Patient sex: M
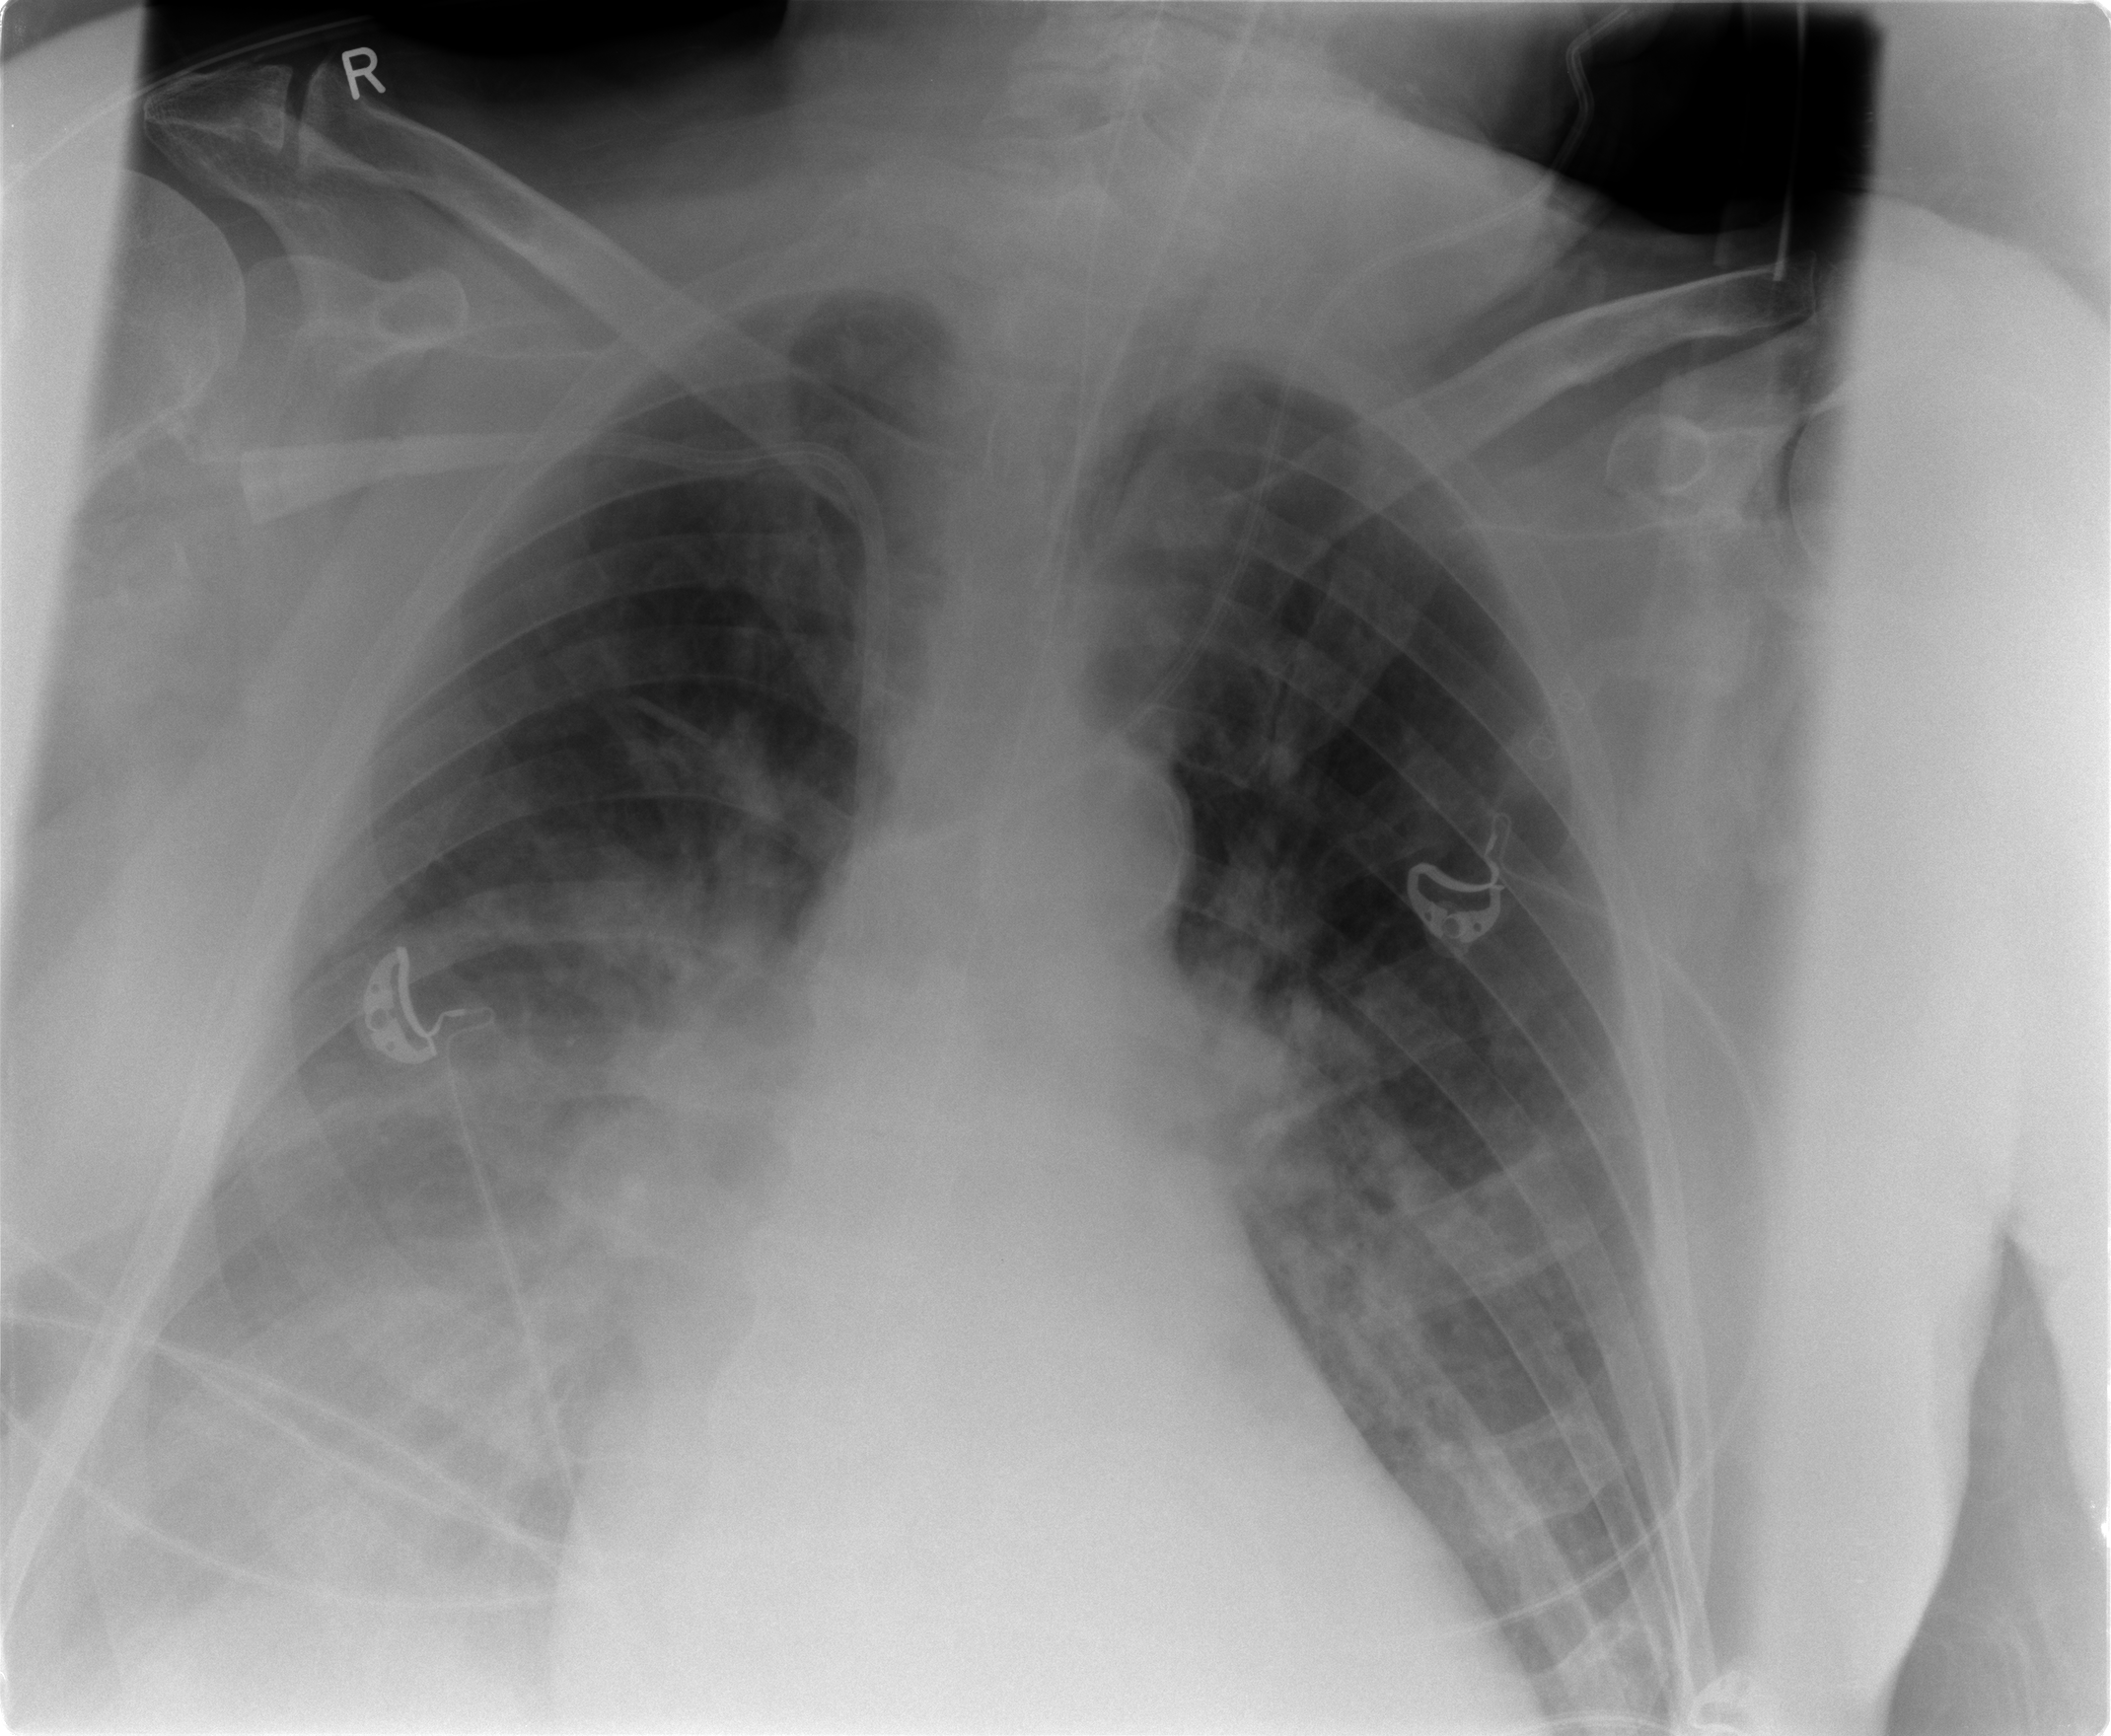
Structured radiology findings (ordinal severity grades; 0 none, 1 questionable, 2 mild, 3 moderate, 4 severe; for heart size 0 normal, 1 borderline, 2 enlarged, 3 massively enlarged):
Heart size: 2
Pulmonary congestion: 2
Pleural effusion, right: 2
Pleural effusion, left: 0
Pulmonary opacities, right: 2
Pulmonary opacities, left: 0
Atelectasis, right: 2
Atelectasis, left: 2